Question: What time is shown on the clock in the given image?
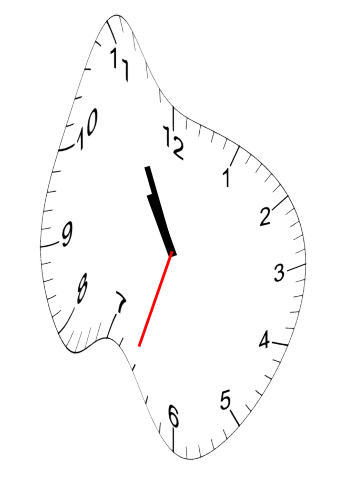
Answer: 10:55:33